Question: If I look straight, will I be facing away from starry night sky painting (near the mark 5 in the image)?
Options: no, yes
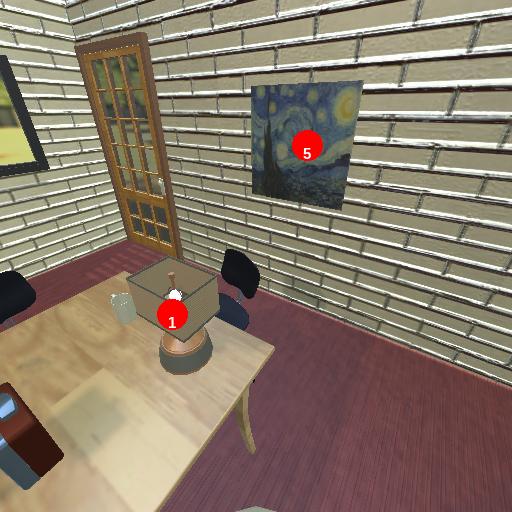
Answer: no